Interaction volume radius: 5 \u00c5
Interaction volume height: 15 \u00c5
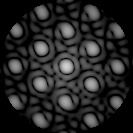
Disorder parameter: 0.07859